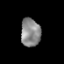
Tissue: prostate
Cell type: T cells
Senescence score: 0.3593
Nuclear area (px): 543
Mean DAPI intensity: 137.245